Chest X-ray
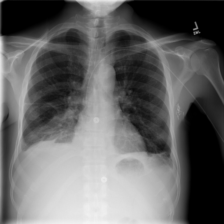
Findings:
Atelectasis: negative
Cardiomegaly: negative
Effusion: positive
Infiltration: positive
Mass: negative
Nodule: negative
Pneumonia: negative
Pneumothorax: negative
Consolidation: negative
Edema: negative
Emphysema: negative
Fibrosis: negative
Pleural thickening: negative
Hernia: negative